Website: apple
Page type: billing-address
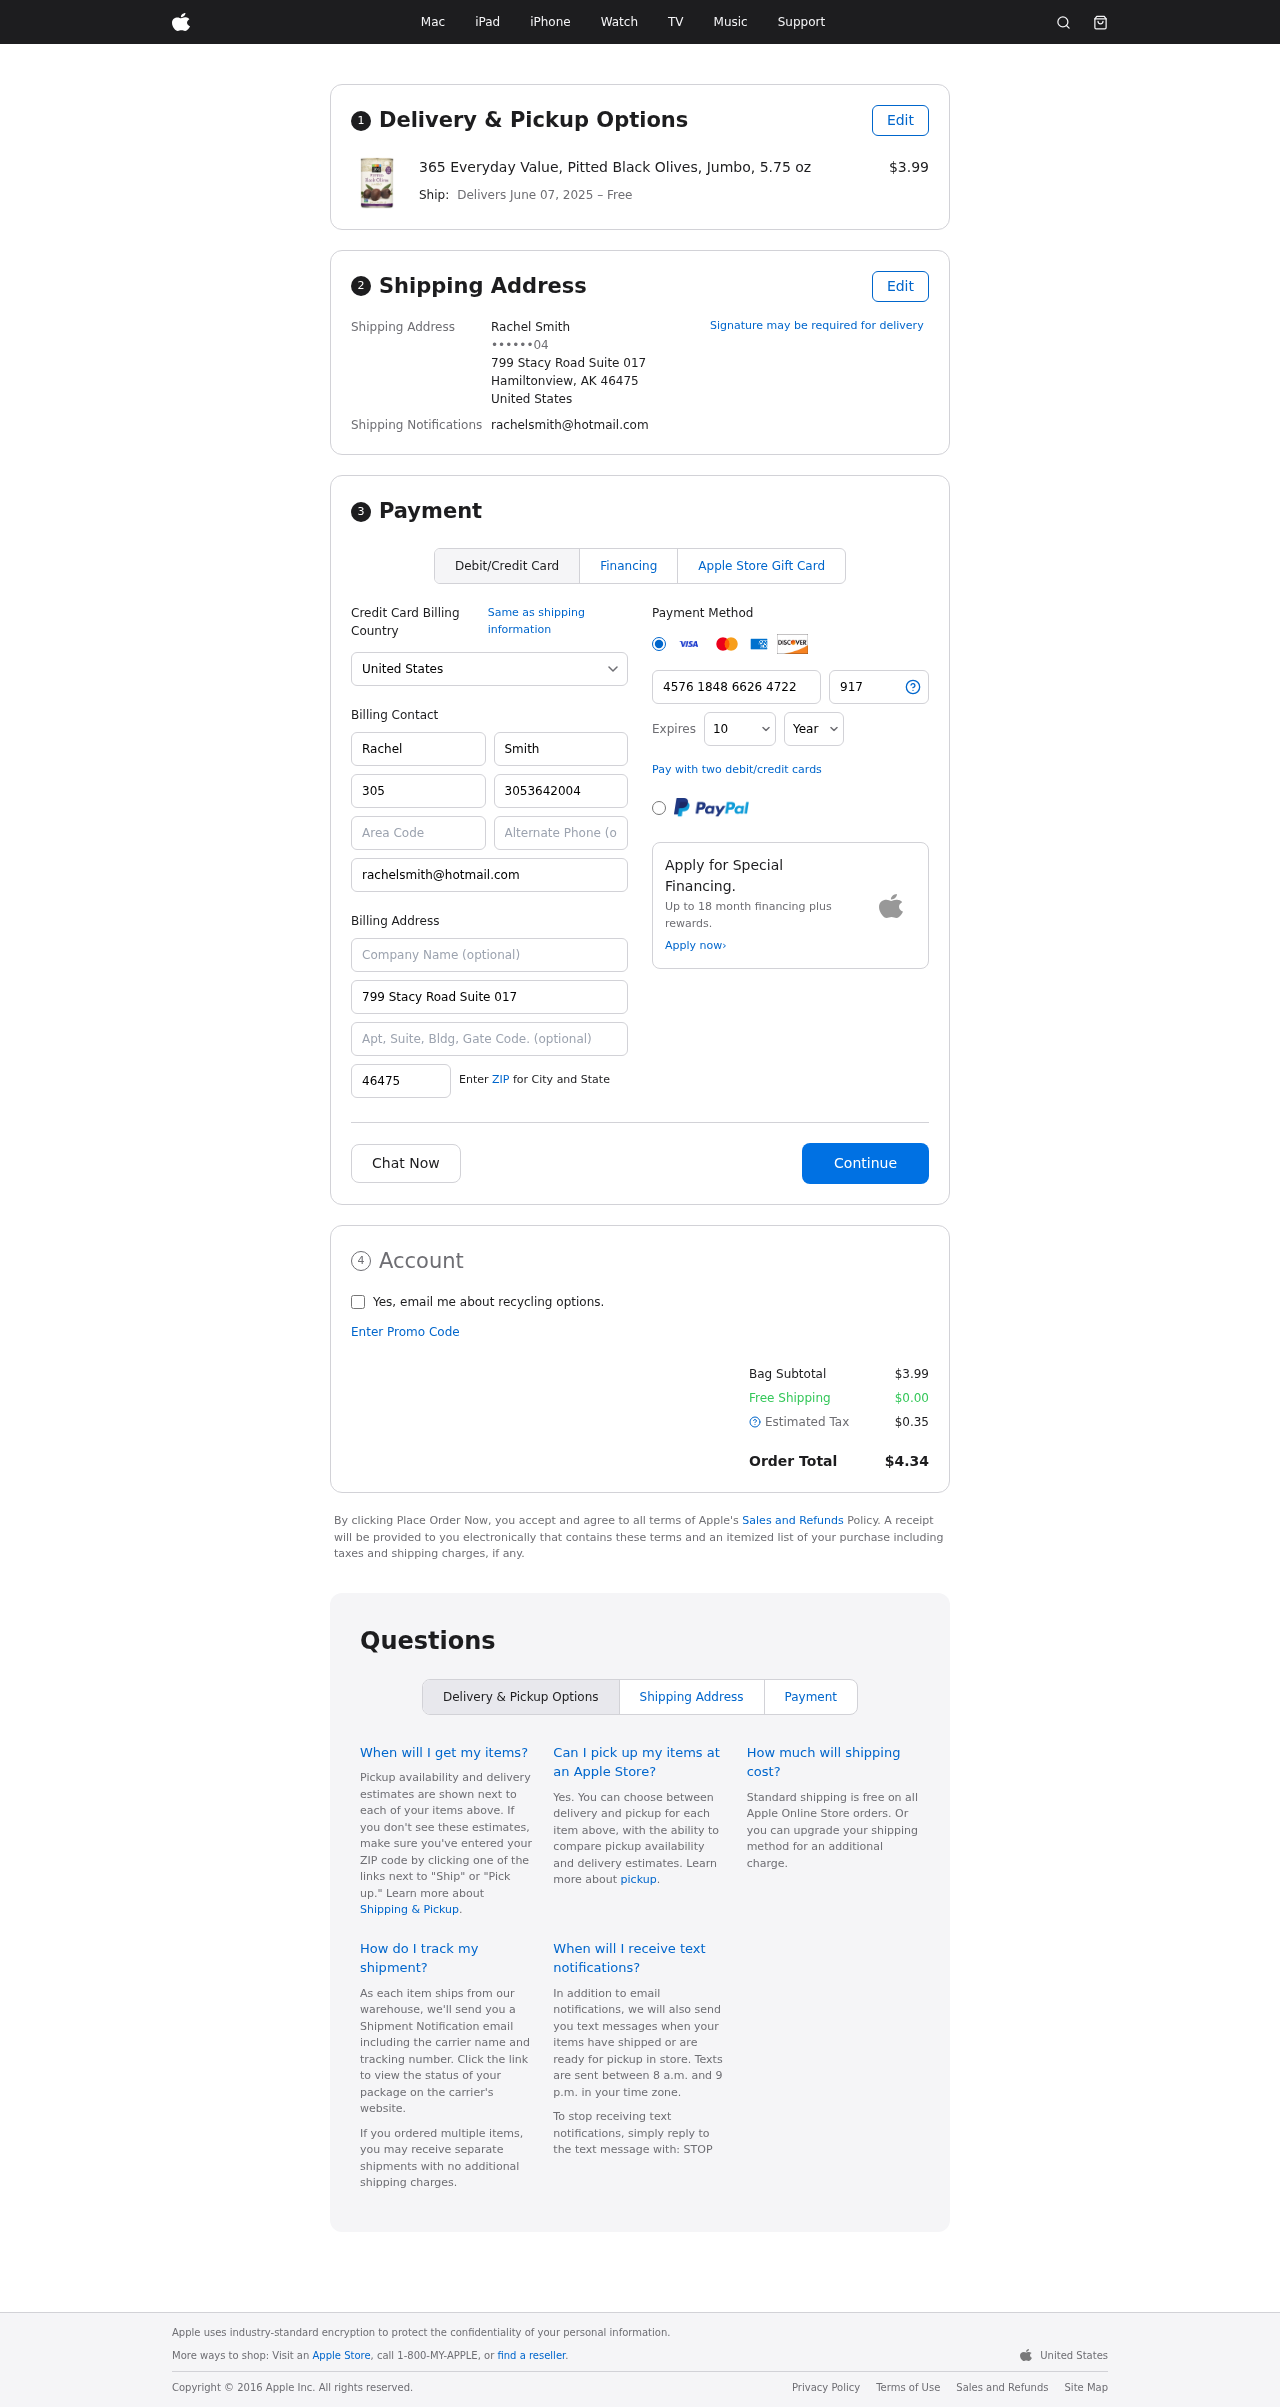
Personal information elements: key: PII_CARD_CVV
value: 917
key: PII_CARD_EXPIRY_MONTH
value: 10
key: PII_CARD_EXPIRY_YEAR
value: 26
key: PII_CARD_NUMBER
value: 4576 1848 6626 4722
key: PII_CITY_STATE_ZIP
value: Hamiltonview, AK 46475
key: PII_COUNTRY
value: United States
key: PII_EMAIL
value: rachelsmith@hotmail.com
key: PII_FULLNAME
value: Rachel Smith
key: PII_STREET
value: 799 Stacy Road Suite 017
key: PII_DOB_MONTH
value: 04
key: PII_BILLING_FIRSTNAME
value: Rachel
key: PII_BILLING_LASTNAME
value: Smith
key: PII_BILLING_PHONE_AREA
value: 305
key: PII_BILLING_PHONE
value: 3053642004
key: PII_BILLING_EMAIL
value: rachelsmith@hotmail.com
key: PII_BILLING_STREET
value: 799 Stacy Road Suite 017
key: PII_BILLING_POSTCODE
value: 46475
Product elements: key: PRODUCT1_NAME
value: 365 Everyday Value, Pitted Black Olives, Jumbo, 5.75 oz
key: PRODUCT1_PRICE
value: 3.99
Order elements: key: ORDER_DELIVERY_DATE
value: June 07, 2025
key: ORDER_SUBTOTAL
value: $3.99
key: ORDER_SHIPPING_COST
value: $0.00
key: ORDER_TAX
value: $0.35
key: ORDER_TOTAL
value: $4.34